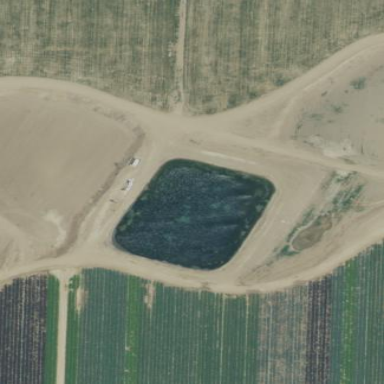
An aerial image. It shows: Pond serving as water storage reservoir.